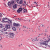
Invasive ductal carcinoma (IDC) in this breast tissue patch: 0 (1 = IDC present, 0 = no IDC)